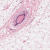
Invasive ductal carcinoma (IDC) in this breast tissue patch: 0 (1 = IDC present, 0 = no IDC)